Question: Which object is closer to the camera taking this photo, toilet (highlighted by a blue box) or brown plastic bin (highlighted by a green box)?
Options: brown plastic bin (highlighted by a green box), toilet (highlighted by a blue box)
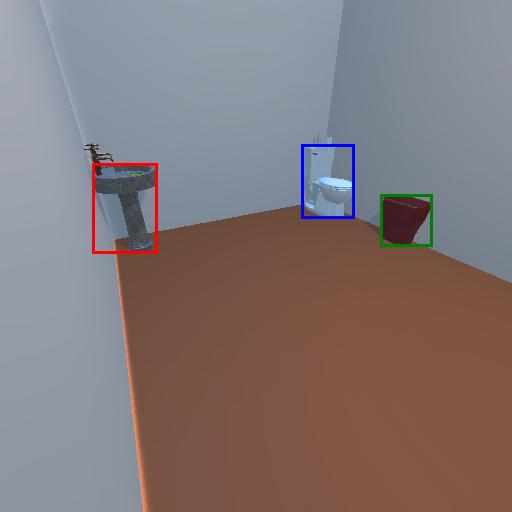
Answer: brown plastic bin (highlighted by a green box)